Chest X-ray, PA view. Patient: 83 years old, sex M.
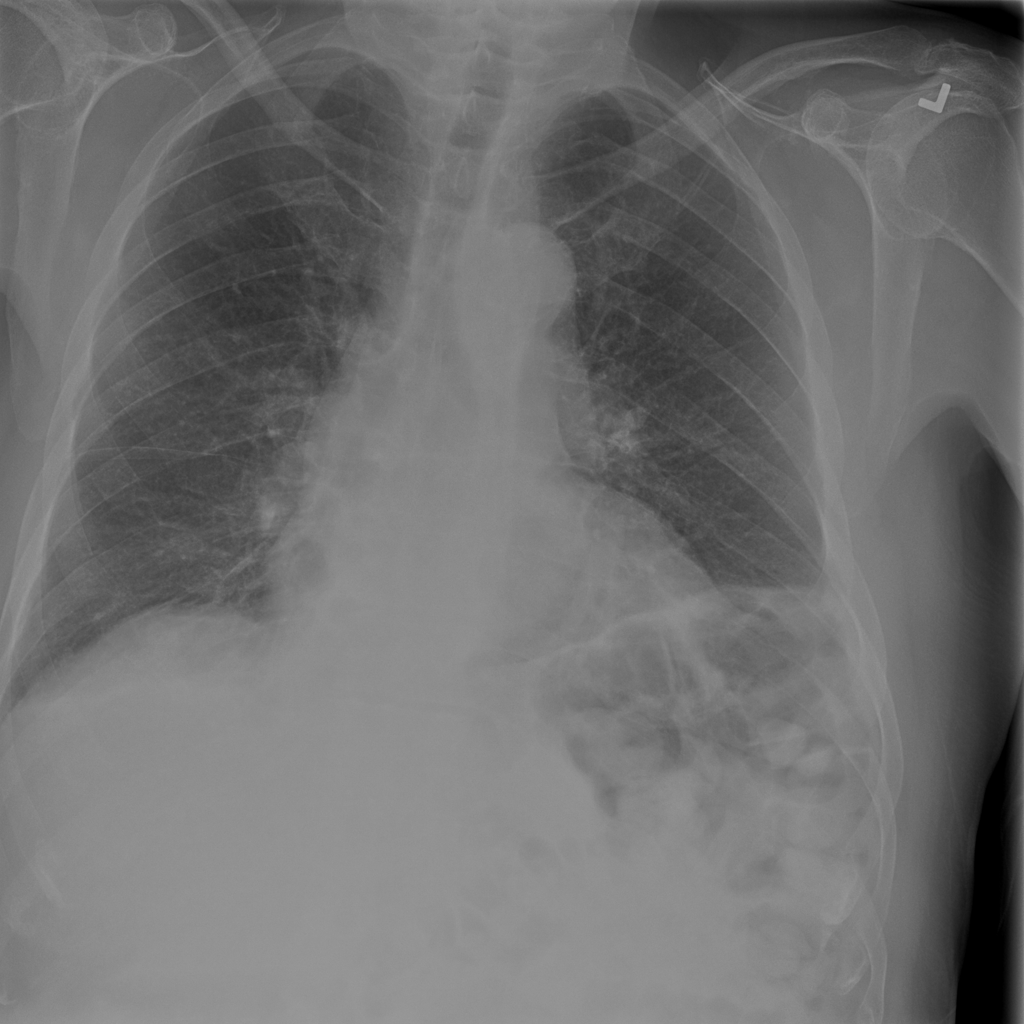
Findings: Effusion, Infiltration